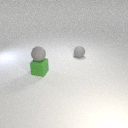
small green rubber cube below small gray rubber sphere